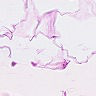
Metastatic tissue present: no